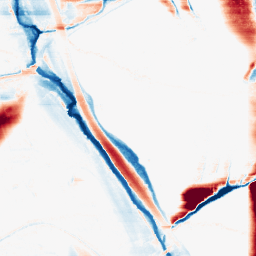
Category: morphological
Decomposition family: morphological_rect
Decomposition parameters: operation: average
width: 50
height: 5
Upsampling method: bicubic
Upsampling parameters: scale: 2
Upsampling scale: 2